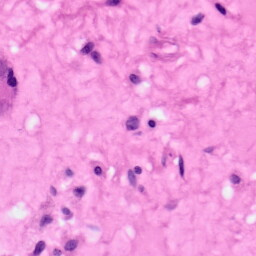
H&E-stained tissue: Pancreatic